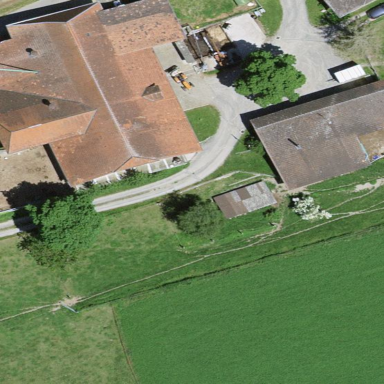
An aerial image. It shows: Farm building.